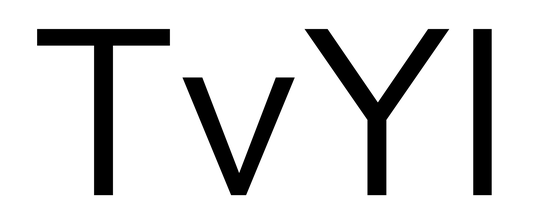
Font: InstrumentSans_Regular